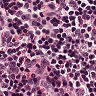
Metastatic tissue present: no